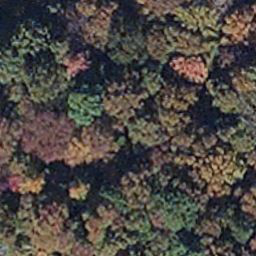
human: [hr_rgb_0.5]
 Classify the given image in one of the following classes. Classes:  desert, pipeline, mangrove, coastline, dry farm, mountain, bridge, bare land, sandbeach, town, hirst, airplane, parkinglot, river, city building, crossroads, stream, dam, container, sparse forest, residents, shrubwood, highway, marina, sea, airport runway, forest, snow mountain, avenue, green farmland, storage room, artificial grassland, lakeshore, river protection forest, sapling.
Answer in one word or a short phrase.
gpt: mangrove